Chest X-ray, AP view. Patient: 24 years old, sex M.
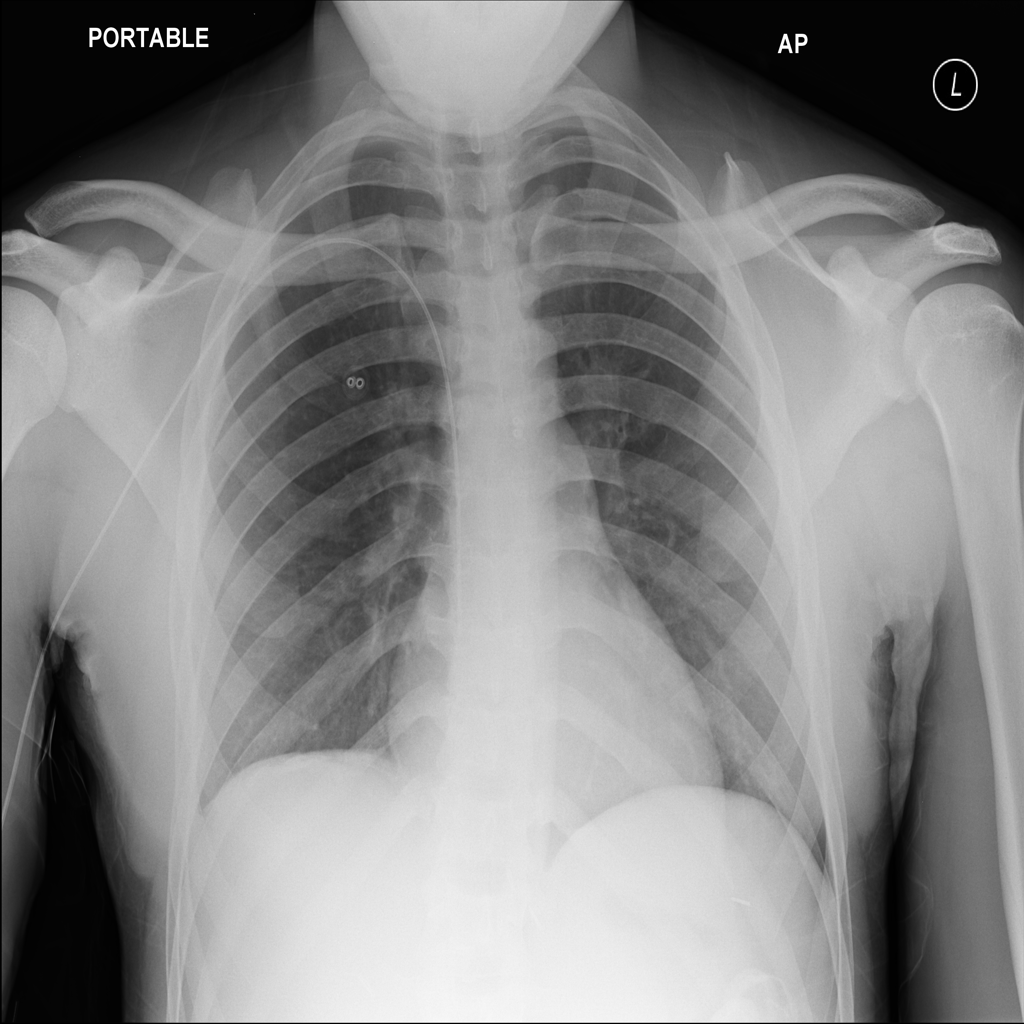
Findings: No Finding